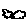
Label: cloud